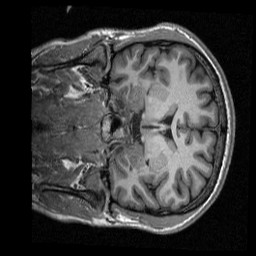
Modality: T1w
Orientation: coronal
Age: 26
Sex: male
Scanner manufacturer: siemens
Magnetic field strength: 3 T
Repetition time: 2.3 s
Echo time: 0.00298 s